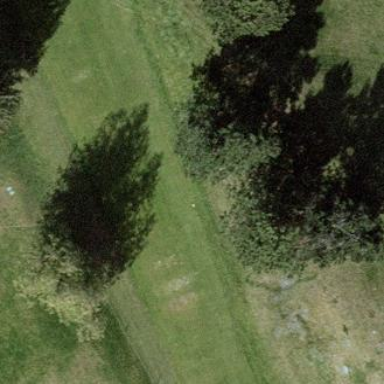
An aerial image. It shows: Golf tee.